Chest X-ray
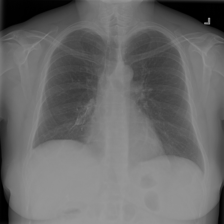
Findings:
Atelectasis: negative
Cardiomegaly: negative
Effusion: negative
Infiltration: negative
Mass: negative
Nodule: negative
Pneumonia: negative
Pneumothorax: negative
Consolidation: negative
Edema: negative
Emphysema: negative
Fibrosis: positive
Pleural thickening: negative
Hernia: negative